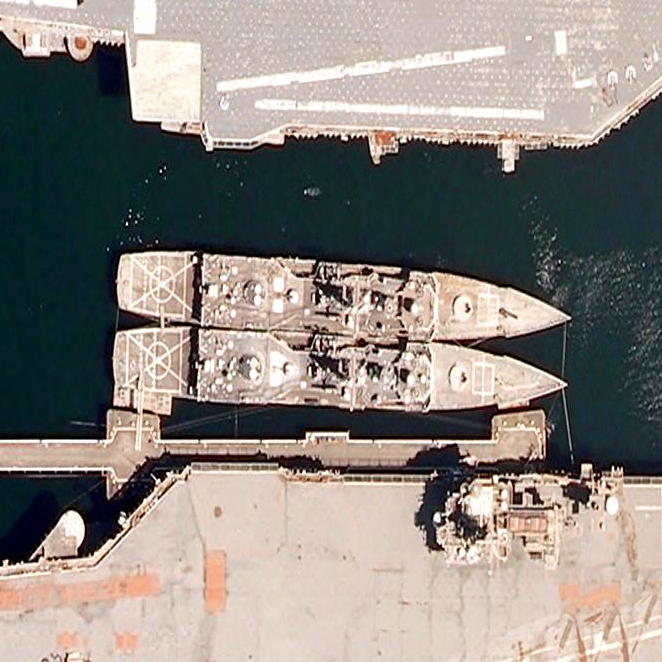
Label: cruiser